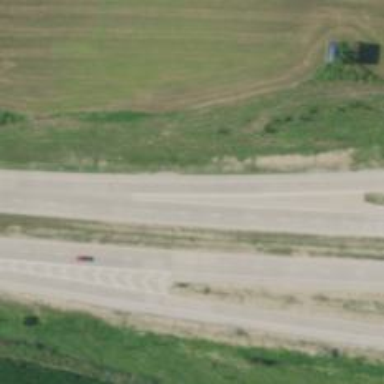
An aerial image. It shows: Trunk link highway.